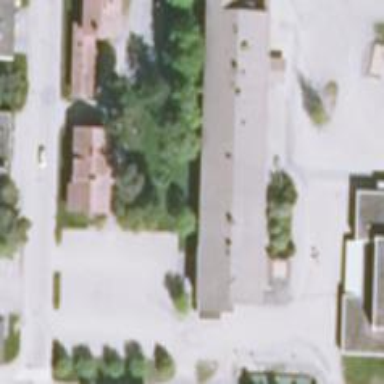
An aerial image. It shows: School building.